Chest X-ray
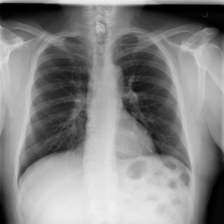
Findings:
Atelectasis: negative
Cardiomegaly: negative
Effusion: negative
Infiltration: positive
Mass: negative
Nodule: negative
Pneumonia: negative
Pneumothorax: negative
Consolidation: negative
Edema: negative
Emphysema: negative
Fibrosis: negative
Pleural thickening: negative
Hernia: negative